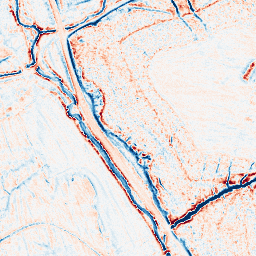
Category: edge_preserving
Decomposition family: anisotropic_diffusion
Decomposition parameters: iterations: 10
kappa: 50
gamma: 0.2
Upsampling method: regularized
Upsampling parameters: scale: 4
lambda_reg: 0.01
Upsampling scale: 4